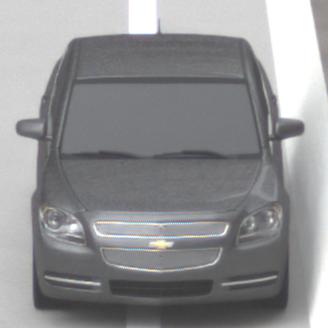
Make: Chevrolet
Model: Malibu 2.4
Detailed model: Malibu
Model produced from: 2012/07
Model produced until: 2014/08
Doors: 4
Color: gray
Road condition: dry road
Daytime: midday
Contrast: low contrast